Question:
I have the above layout in my application, however I am using a Note 3 as the test device and whenever I make the design it's too big for most other phones. Here is my XML file.
'''
<RelativeLayout xmlns:android="http://schemas.android.com/apk/res/android"
xmlns:tools="http://schemas.android.com/tools" android:layout_width="match_parent"
android:background="@drawable/backrepeat"
android:layout_height="match_parent" android:paddingLeft="@dimen/activity_horizontal_margin"
android:paddingRight="@dimen/activity_horizontal_margin"
android:paddingTop="@dimen/activity_vertical_margin"
android:paddingBottom="@dimen/activity_vertical_margin" tools:context=".MainActivity">
<LinearLayout
android:layout_width="wrap_content"
android:layout_height="wrap_content"
android:layout_alignParentRight="true"
android:layout_alignParentBottom="true"
android:id="@+id/linearLayout">
<TextView
android:layout_width="wrap_content"
android:layout_height="wrap_content"
android:textAppearance="?android:attr/textAppearanceLarge"
android:gravity="right"
android:text="Wynik: "
android:id="@+id/textView2"
android:layout_alignParentBottom="true"
/>
<TextView
android:layout_width="wrap_content"
android:layout_height="wrap_content"
android:textAppearance="?android:attr/textAppearanceLarge"
android:text="0/0"
android:id="@+id/score"
android:layout_alignParentBottom="true"
android:layout_alignParentRight="true"
android:layout_alignParentEnd="true" />
</LinearLayout>
<LinearLayout
android:layout_width="fill_parent"
android:layout_height="100dp"
android:id="@+id/firstbutton"
android:gravity="center_horizontal"
android:layout_below="@+id/question">
<Button
android:layout_width="wrap_content"
android:layout_height="wrap_content"
android:text="New Button"
android:id="@+id/answera"
android:background="@drawable/buttonshape"
android:shadowColor="#A8A8A8"
android:shadowDx="0"
android:shadowDy="0"
android:shadowRadius="5"
android:onClick="Clicking"
android:textSize="18dp"
android:layout_centerHorizontal="true"
android:layout_marginTop="23dp" />
</LinearLayout>
<LinearLayout
android:layout_width="fill_parent"
android:layout_height="100dp"
android:id="@+id/secondbutton"
android:gravity="center_horizontal"
android:layout_below="@id/firstbutton">
<Button
android:layout_width="wrap_content"
android:layout_height="wrap_content"
android:text="New Button"
android:id="@+id/answerb"
android:background="@drawable/buttonshape"
android:shadowColor="#A8A8A8"
android:shadowDx="0"
android:shadowDy="0"
android:shadowRadius="5"
android:textSize="18dp"
android:onClick="Clicking"
android:layout_centerHorizontal="true"
android:layout_marginTop="23dp"/>
</LinearLayout>
<LinearLayout
android:layout_width="fill_parent"
android:layout_height="100dp"
android:id="@+id/thirdbutton"
android:gravity="center_horizontal"
android:layout_below="@id/secondbutton">
<Button
android:layout_width="wrap_content"
android:layout_height="wrap_content"
android:text="New Button"
android:id="@+id/answerc"
android:background="@drawable/buttonshape"
android:shadowColor="#A8A8A8"
android:shadowDx="0"
android:shadowDy="0"
android:shadowRadius="5"
android:textSize="18dp"
android:onClick="Clicking"
android:layout_centerHorizontal="true"
android:layout_marginTop="23dp">
</Button></LinearLayout>
<LinearLayout
android:layout_width="fill_parent"
android:layout_height="100dp"
android:id="@+id/fourthbutton"
android:gravity="center_horizontal"
android:layout_below="@id/thirdbutton">
<Button
android:layout_width="wrap_content"
android:layout_height="wrap_content"
android:text="New Button"
android:id="@+id/answerd"
android:background="@drawable/buttonshape"
android:shadowColor="#A8A8A8"
android:shadowDx="0"
android:shadowDy="0"
android:shadowRadius="5"
android:onClick="Clicking"
android:textSize="18dp"
android:layout_above="@+id/linearLayout"
android:layout_marginTop="23dp"
/>
</LinearLayout>
<TextView
android:layout_width="wrap_content"
android:layout_height="wrap_content"
android:text="New Text"
android:textSize = "16sp"
android:id="@+id/question"
android:layout_alignParentTop="true"
android:layout_centerHorizontal="true" />
</RelativeLayout>
'''
I want the layout to fit on any phone size and automatically readjust so that the first button is always below the text, all the buttons are evenly spread out with a space between them and the last button is always above the text on the bottom, with the font adjusted accordingly. I'm not sure how to accomplish this with my XML.
UPDATE :
'''
Process: com.example.albert.mathapp, PID: 3832
java.lang.RuntimeException: Unable to start activity ComponentInfo{com.example.albert.mathapp/com.example.albert.mathapp.MainActivity}: android.view.InflateException: Binary XML file line #54: Error inflating class Button
at android.app.ActivityThread.performLaunchActivity(ActivityThread.java:2292)
at android.app.ActivityThread.handleLaunchActivity(ActivityThread.java:2350)
at android.app.ActivityThread.access$800(ActivityThread.java:163)
at android.app.ActivityThread$H.handleMessage(ActivityThread.java:1257)
at android.os.Handler.dispatchMessage(Handler.java:102)
at android.os.Looper.loop(Looper.java:157)
at android.app.ActivityThread.main(ActivityThread.java:5335)
at java.lang.reflect.Method.invokeNative(Native Method)
at java.lang.reflect.Method.invoke(Method.java:515)
at com.android.internal.os.ZygoteInit$MethodAndArgsCaller.run(ZygoteInit.java:1265)
at com.android.internal.os.ZygoteInit.main(ZygoteInit.java:1081)
at dalvik.system.NativeStart.main(Native Method)
Caused by: android.view.InflateException: Binary XML file line #54: Error inflating class Button
at android.view.LayoutInflater.createViewFromTag(LayoutInflater.java:719)
at android.view.LayoutInflater.rInflate(LayoutInflater.java:761)
at android.view.LayoutInflater.rInflate(LayoutInflater.java:769)
at android.view.LayoutInflater.rInflate(LayoutInflater.java:769)
at android.view.LayoutInflater.inflate(LayoutInflater.java:498)
at android.view.LayoutInflater.inflate(LayoutInflater.java:398)
at android.view.LayoutInflater.inflate(LayoutInflater.java:354)
at android.support.v7.app.AppCompatDelegateImplV7.setContentView(AppCompatDelegateImplV7.java:249)
at android.support.v7.app.AppCompatActivity.setContentView(AppCompatActivity.java:106)
at com.example.albert.mathapp.MainActivity.onCreate(MainActivity.java:61)
at android.app.Activity.performCreate(Activity.java:5389)
at android.app.Instrumentation.callActivityOnCreate(Instrumentation.java:1105)
at android.app.ActivityThread.performLaunchActivity(ActivityThread.java:2256)
at android.app.ActivityThread.handleLaunchActivity(ActivityThread.java:2350)
at android.app.ActivityThread.access$800(ActivityThread.java:163)
at android.app.ActivityThread$H.handleMessage(ActivityThread.java:1257)
at android.os.Handler.dispatchMessage(Handler.java:102)
at android.os.Looper.loop(Looper.java:157)
at android.app.ActivityThread.main(ActivityThread.java:5335)
at java.lang.reflect.Method.invokeNative(Native Method)
at java.lang.reflect.Method.invoke(Method.java:515)
at com.android.internal.os.ZygoteInit$MethodAndArgsCaller.run(ZygoteInit.java:1265)
at com.android.internal.os.ZygoteInit.main(ZygoteInit.java:1081)
at dalvik.system.NativeStart.main(Native Method)
Caused by: java.lang.UnsupportedOperationException: Can't convert to dimension: type=0x1
at android.content.res.TypedArray.getDimensionPixelSize(TypedArray.java:464)
at android.widget.TextView.<init>(TextView.java:1415)
at android.widget.Button.<init>(Button.java:108)
at android.support.v7.widget.AppCompatButton.<init>(AppCompatButton.java:60)
at android.support.v7.widget.AppCompatButton.<init>(AppCompatButton.java:56)
at android.support.v7.internal.app.AppCompatViewInflater.createView(AppCompatViewInflater.java:97)
at android.support.v7.app.AppCompatDelegateImplV7.createView(AppCompatDelegateImplV7.java:782)
at android.support.v7.app.AppCompatDelegateImplV7.onCreateView(AppCompatDelegateImplV7.java:810)
at android.support.v4.view.LayoutInflaterCompatHC$FactoryWrapperHC.onCreateView(LayoutInflaterCompatHC.java:44)
at android.view.LayoutInflater.createViewFromTag(LayoutInflater.java:690)
at android.view.LayoutInflater.rInflate(LayoutInflater.java:761)
at android.view.LayoutInflater.rInflate(LayoutInflater.java:769)
at android.view.LayoutInflater.rInflate(LayoutInflater.java:769)
at android.view.LayoutInflater.inflate(LayoutInflater.java:498)
at android.view.LayoutInflater.inflate(LayoutInflater.java:398)
at android.view.LayoutInflater.inflate(LayoutInflater.java:354)
at android.support.v7.app.AppCompatDelegateImplV7.setContentView(AppCompatDelegateImplV7.java:249)
at android.support.v7.app.AppCompatActivity.setContentView(AppCompatActivity.java:106)
at com.example.albert.mathapp.MainActivity.onCreate(MainActivity.java:61)
at android.app.Activity.performCreate(Activity.java:5389)
at android.app.Instrumentation.callActivityOnCreate(Instrumentation.java:1105)
at android.app.ActivityThread.performLaunchActivity(ActivityThread.java:2256)
at android.app.ActivityThread.handleLaunchActivity(ActivityThread.java:2350)
at android.app.ActivityThread.access$800(ActivityThread.java:163)
at android.app.ActivityThread$H.handleMessage(ActivityThread.java:1257)
at android.os.Handler.dispatchMessage(Handler.java:102)
at android.os.Looper.loop(Looper.java:157)
at android.app.ActivityThread.main(ActivityThread.java:5335)
at java.lang.reflect.Method.invokeNative(Native Method)
at java.lang.reflect.Method.invoke(Method.java:515)
at com.android.internal.os.ZygoteInit$MethodAndArgsCaller.run(ZygoteInit.java:1265)
at com.android.internal.os.ZygoteInit.main(ZygoteInit.java:1081)
at dalvik.system.NativeStart.main(Native Method)
'''
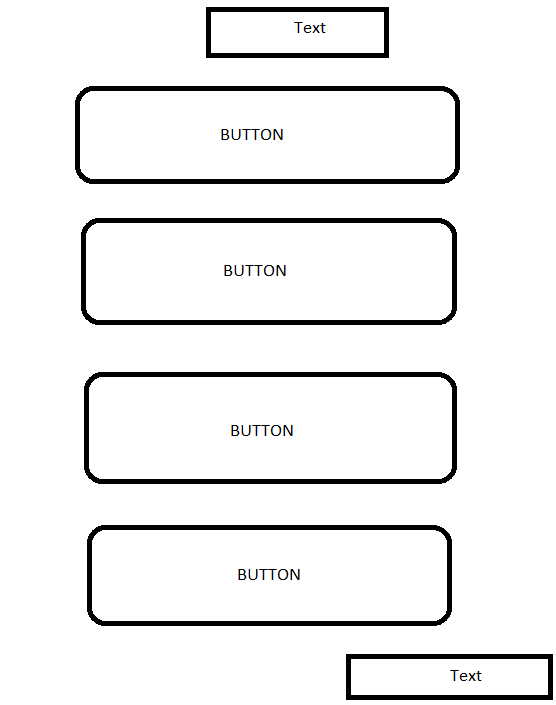
Answer: I suggest using weights rather than setting heights. In the example below I used your example (removed the backgrounds I do not have) and set the weights for each layout holding the button to a weight of 1. I also set the parent of the layouts to match the parent so the layouts holding the button will adjust their size dependent on their parent size.
'''
<RelativeLayout
xmlns:android="http://schemas.android.com/apk/res/android"
xmlns:tools="http://schemas.android.com/tools"
android:layout_width="match_parent"
android:layout_height="match_parent"
android:paddingBottom="@dimen/activity_vertical_margin"
android:paddingLeft="@dimen/activity_horizontal_margin"
android:paddingRight="@dimen/activity_horizontal_margin"
android:paddingTop="@dimen/activity_vertical_margin"
tools:context=".MainActivity">
<LinearLayout
android:id="@+id/linearLayout"
android:layout_width="wrap_content"
android:layout_height="wrap_content"
android:layout_alignParentBottom="true"
android:layout_alignParentRight="true">
<TextView
android:id="@+id/textView2"
android:layout_width="wrap_content"
android:layout_height="wrap_content"
android:layout_alignParentBottom="true"
android:gravity="right"
android:text="Wynik: "
android:textAppearance="?android:attr/textAppearanceLarge"
/>
<TextView
android:id="@+id/score"
android:layout_width="wrap_content"
android:layout_height="wrap_content"
android:layout_alignParentBottom="true"
android:layout_alignParentEnd="true"
android:layout_alignParentRight="true"
android:text="0/0"
android:textAppearance="?android:attr/textAppearanceLarge"/>
</LinearLayout>
<LinearLayout
android:layout_width="match_parent"
android:layout_height="match_parent"
android:layout_below="@+id/question"
android:layout_marginBottom="56dp"
android:orientation="vertical">
<LinearLayout
android:layout_width="fill_parent"
android:layout_height="0dp"
android:layout_weight="1"
android:gravity="center_horizontal">
<Button
android:id="@+id/answera"
android:layout_width="wrap_content"
android:layout_height="wrap_content"
android:layout_centerHorizontal="true"
android:layout_marginTop="23dp"
android:onClick="Clicking"
android:shadowColor="#A8A8A8"
android:shadowDx="0"
android:shadowDy="0"
android:shadowRadius="5"
android:text="New Button"
android:textSize="18dp"/>
</LinearLayout>
<LinearLayout
android:layout_width="fill_parent"
android:layout_height="0dp"
android:layout_weight="1"
android:gravity="center_horizontal">
<Button
android:id="@+id/answerb"
android:layout_width="wrap_content"
android:layout_height="wrap_content"
android:layout_centerHorizontal="true"
android:layout_marginTop="23dp"
android:onClick="Clicking"
android:shadowColor="#A8A8A8"
android:shadowDx="0"
android:shadowDy="0"
android:shadowRadius="5"
android:text="New Button"
android:textSize="18dp"/>
</LinearLayout>
<LinearLayout
android:layout_width="fill_parent"
android:layout_height="0dp"
android:layout_weight="1"
android:gravity="center_horizontal">
<Button
android:id="@+id/answerc"
android:layout_width="wrap_content"
android:layout_height="wrap_content"
android:layout_centerHorizontal="true"
android:layout_marginTop="23dp"
android:onClick="Clicking"
android:shadowColor="#A8A8A8"
android:shadowDx="0"
android:shadowDy="0"
android:shadowRadius="5"
android:text="New Button"
android:textSize="18dp"/>
</LinearLayout>
<LinearLayout
android:layout_width="fill_parent"
android:layout_height="0dp"
android:layout_weight="1"
android:gravity="center_horizontal">
<Button
android:id="@+id/answerd"
android:layout_width="wrap_content"
android:layout_height="wrap_content"
android:layout_above="@+id/linearLayout"
android:layout_marginTop="23dp"
android:onClick="Clicking"
android:shadowColor="#A8A8A8"
android:shadowDx="0"
android:shadowDy="0"
android:shadowRadius="5"
android:text="New Button"
android:textSize="18dp"
/>
</LinearLayout>
</LinearLayout>
<TextView
android:id="@+id/question"
android:layout_width="wrap_content"
android:layout_height="wrap_content"
android:layout_alignParentTop="true"
android:layout_centerHorizontal="true"
android:text="New Text"
android:textSize="16sp"/>
</RelativeLayout>
'''